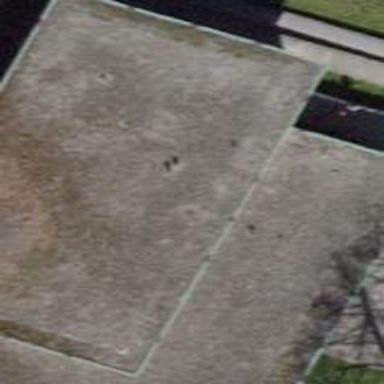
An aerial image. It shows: Kindergarten building.